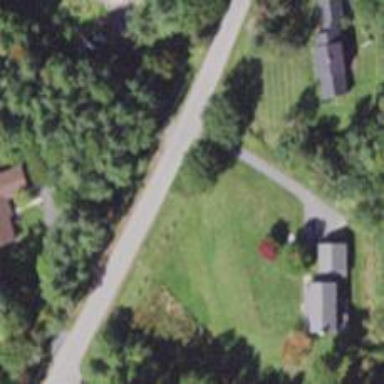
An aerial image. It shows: Residential road.